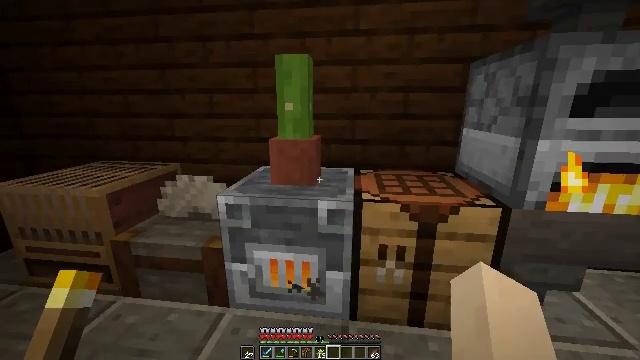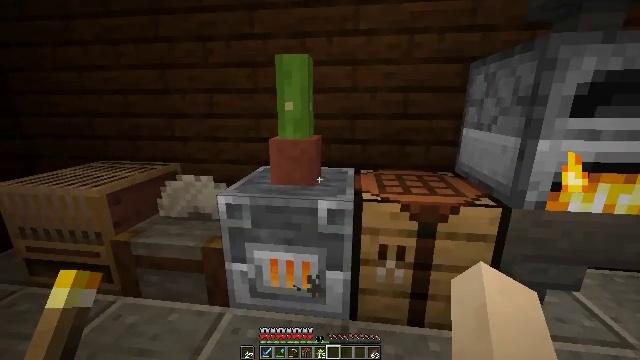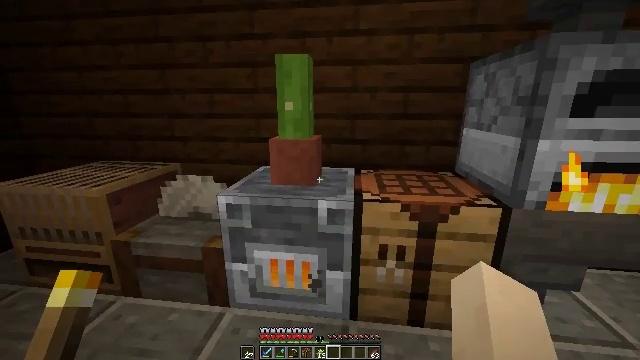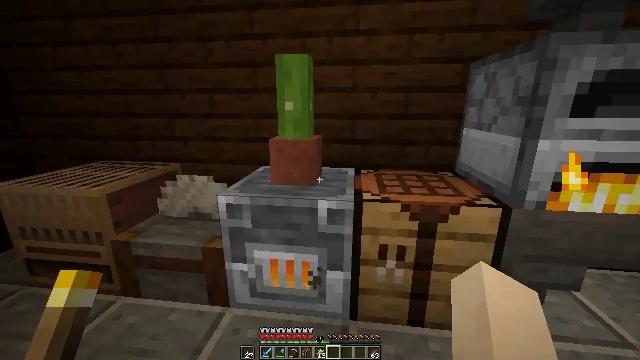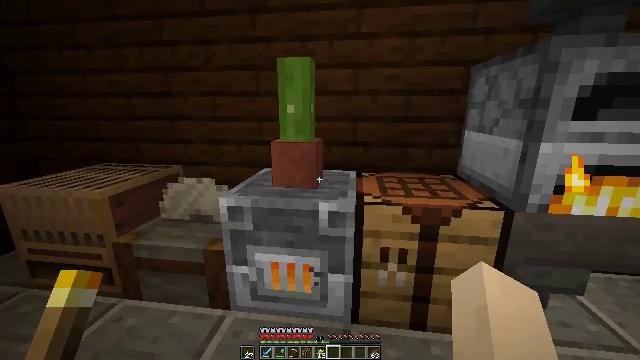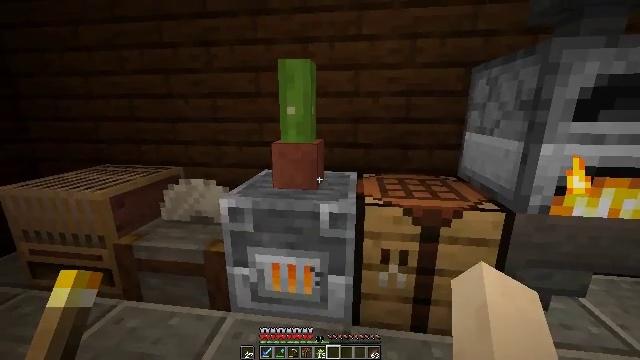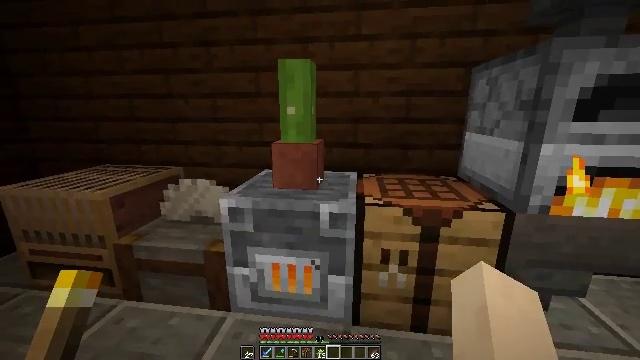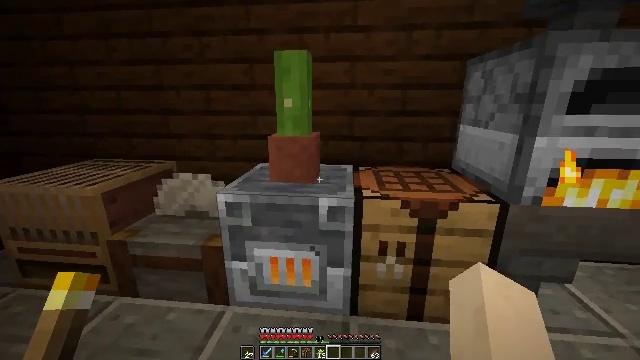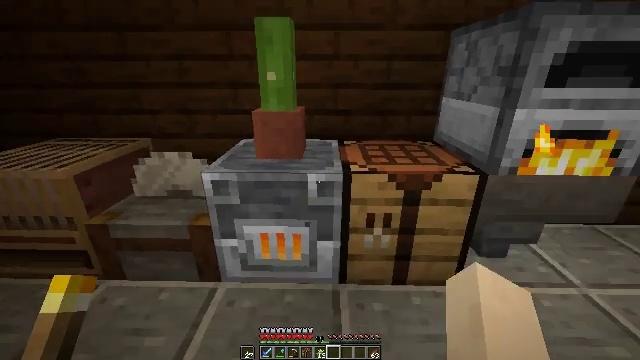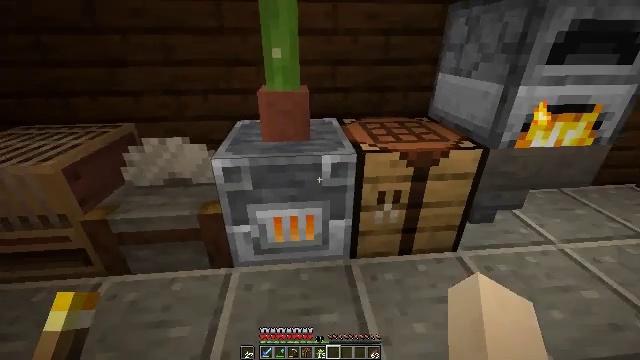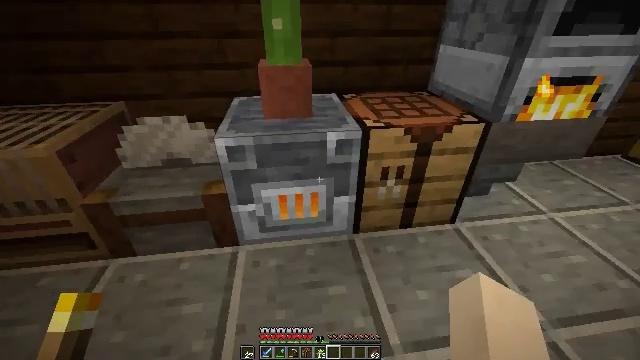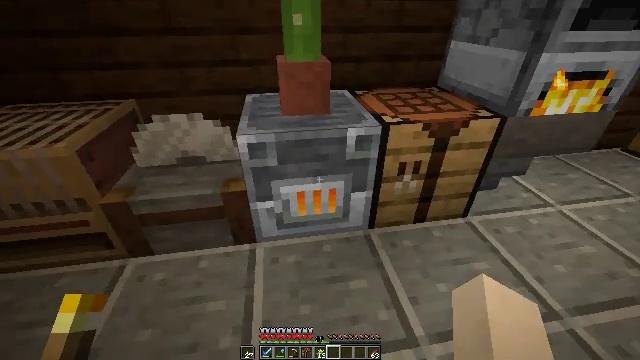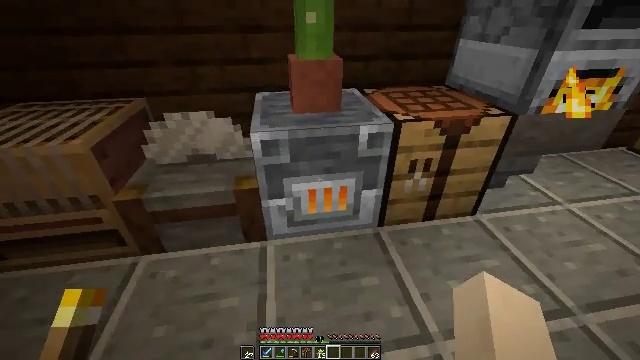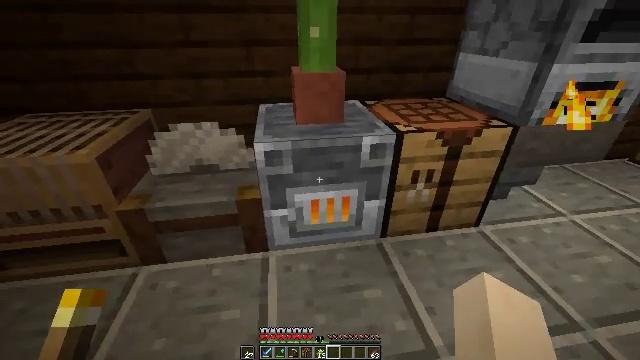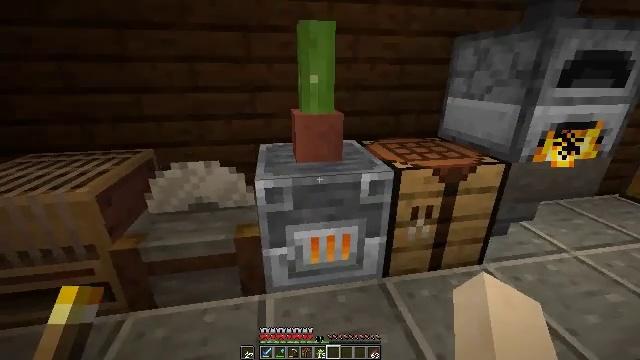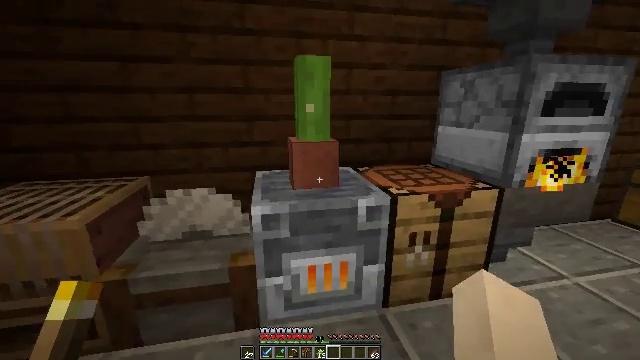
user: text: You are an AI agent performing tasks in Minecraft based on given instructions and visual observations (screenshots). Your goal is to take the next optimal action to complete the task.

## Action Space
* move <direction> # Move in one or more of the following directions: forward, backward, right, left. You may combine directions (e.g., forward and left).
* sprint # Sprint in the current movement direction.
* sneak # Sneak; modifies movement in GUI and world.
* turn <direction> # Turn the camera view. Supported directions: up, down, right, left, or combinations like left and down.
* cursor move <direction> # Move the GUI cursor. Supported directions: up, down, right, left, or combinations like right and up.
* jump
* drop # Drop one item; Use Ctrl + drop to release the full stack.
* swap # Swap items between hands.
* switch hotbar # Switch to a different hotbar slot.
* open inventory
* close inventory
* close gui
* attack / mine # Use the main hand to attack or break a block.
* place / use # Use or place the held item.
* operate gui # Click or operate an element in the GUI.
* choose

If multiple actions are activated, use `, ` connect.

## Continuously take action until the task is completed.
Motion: motion action
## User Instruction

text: Mine the potted cactus.
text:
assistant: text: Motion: no_op
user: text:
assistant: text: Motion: no_op
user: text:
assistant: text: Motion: no_op
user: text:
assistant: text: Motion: no_op
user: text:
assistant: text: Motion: no_op
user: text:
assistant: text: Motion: no_op
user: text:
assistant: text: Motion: move left, turn right and down
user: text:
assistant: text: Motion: move left, turn right and down
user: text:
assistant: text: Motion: move left, turn right and down
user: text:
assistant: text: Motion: move left, turn right and down
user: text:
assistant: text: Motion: turn right
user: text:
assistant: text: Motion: no_op
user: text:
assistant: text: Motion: turn up
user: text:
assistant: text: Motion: turn right and up
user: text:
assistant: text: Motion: turn right and up
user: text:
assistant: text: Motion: turn up
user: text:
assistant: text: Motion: turn right and up
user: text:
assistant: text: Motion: turn up
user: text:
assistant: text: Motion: no_op
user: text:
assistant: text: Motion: no_op
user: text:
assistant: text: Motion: attack / mine
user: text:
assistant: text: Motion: attack / mine
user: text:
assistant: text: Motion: attack / mine
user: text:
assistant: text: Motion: attack / mine
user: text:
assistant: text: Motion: turn down, attack / mine
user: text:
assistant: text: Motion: turn down, attack / mine
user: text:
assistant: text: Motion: move forward, attack / mine
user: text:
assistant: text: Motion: move forward, attack / mine
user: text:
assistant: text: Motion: move forward, attack / mine
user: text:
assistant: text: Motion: attack / mine